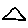
Label: triangle